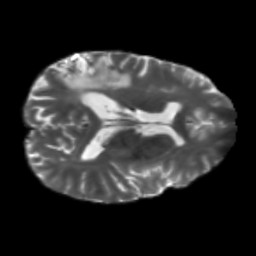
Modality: T2w
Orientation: axial
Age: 47
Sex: male
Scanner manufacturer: siemens
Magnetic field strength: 3 T
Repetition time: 5.25 s
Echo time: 0.08 s